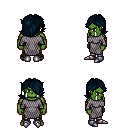
a pixel art fantasy rpg character, male body template, orc, green skin, chain mail, metal pants, raven swoop hairstyle, metal boots, four views (front, back, left, right), 2x2 character sprite sheet, small pixel art, hard edges, no anti-aliasing